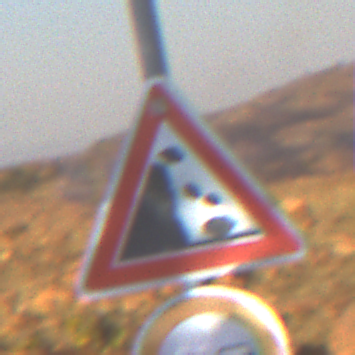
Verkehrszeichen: SteinschlagLinks
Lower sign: Ueberholverbot
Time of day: MorningAfternoon
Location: Outdoor (Nature)
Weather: Clear
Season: NotSpecified
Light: Natural